Aerial crown-view tile of a tropical tree (Barro Colorado Island, Panama), acquired 20250124:
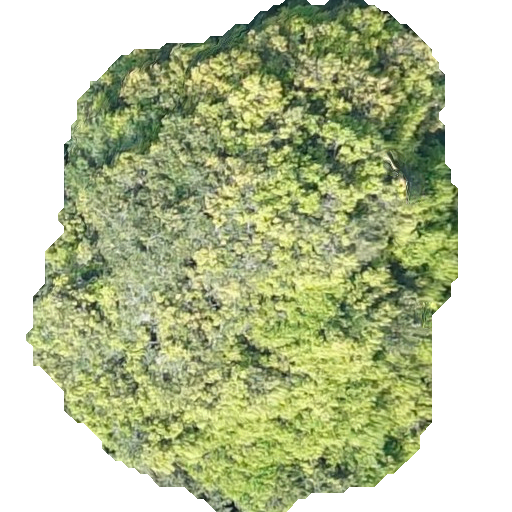
Species: Prioria copaifera
GBIF accepted scientific name: Prioria copaifera
Crown area: 254.011 m²